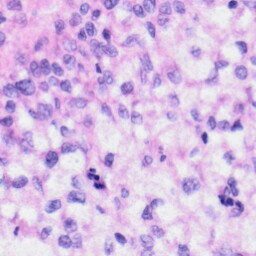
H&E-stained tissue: Liver